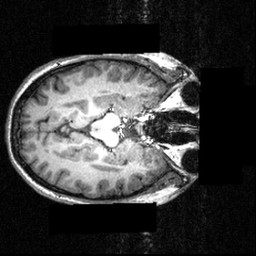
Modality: T1w
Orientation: axial
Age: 16
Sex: female
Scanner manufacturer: siemens
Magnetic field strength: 3.951 T
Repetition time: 1.5 s
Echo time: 0.00335 s